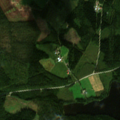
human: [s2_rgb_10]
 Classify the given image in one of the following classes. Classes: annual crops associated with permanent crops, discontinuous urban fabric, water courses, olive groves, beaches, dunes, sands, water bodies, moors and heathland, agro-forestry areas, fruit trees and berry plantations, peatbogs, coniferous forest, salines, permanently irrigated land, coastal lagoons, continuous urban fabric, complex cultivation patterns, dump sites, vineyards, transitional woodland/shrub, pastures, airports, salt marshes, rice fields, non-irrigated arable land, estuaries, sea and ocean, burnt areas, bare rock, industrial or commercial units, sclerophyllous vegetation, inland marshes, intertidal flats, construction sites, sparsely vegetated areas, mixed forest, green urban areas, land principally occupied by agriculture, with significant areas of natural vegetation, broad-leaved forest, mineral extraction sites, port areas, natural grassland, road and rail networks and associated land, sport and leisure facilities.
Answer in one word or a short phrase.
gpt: land principally occupied by agriculture, with significant areas of natural vegetation, coniferous forest, mixed forest